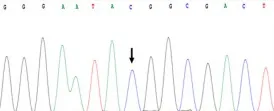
Genetic analysis of the family. (A) Sanger sequencing analysis of the PLD3 gene in the patients, their family members, and the controls.
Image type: electrography (emg)